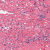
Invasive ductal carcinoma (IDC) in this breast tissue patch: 1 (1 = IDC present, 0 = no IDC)